Question: How to fade in and out text when it is about to move out of visual range? Maybe the question is a little bit vague, but what I mean is this:

How do I achieve that? Perhaps with jQuery or something?
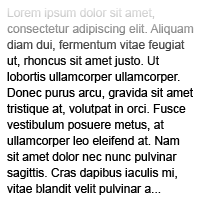
Answer: There are multiple ways of accomplishing this. The easiest is to put a gradient (white to transparent) image right at the top of the text div so that it covers anything that goes off the top.
You can also use a CSS gradient and place it at the top. Something like:
'''
background: -moz-linear-gradient(top, rgba(0,0,0,0.65) 0%, rgba(0,0,0,0) 100%); /* FF3.6+ */
background: -webkit-gradient(linear, left top, left bottom, color-stop(0%,rgba(0,0,0,0.65)), color-stop(100%,rgba(0,0,0,0))); /* Chrome,Safari4+ */
background: -webkit-linear-gradient(top, rgba(0,0,0,0.65) 0%,rgba(0,0,0,0) 100%); /* Chrome10+,Safari5.1+ */
background: -o-linear-gradient(top, rgba(0,0,0,0.65) 0%,rgba(0,0,0,0) 100%); /* Opera 11.10+ */
background: -ms-linear-gradient(top, rgba(0,0,0,0.65) 0%,rgba(0,0,0,0) 100%); /* IE10+ */
background: linear-gradient(top, rgba(0,0,0,0.65) 0%,rgba(0,0,0,0) 100%); /* W3C */
filter: progid:DXImageTransform.Microsoft.gradient( startColorstr='#a6000000', endColorstr='#<PHONE>',GradientType=0 ); /* IE6-9 */
'''
This was generated with this useful tool: <URL>
Make sure to have the element containing the gradient fixed within the page in the case of having the whole page scroll, or fixed at the top of another scrollable div in the case that you only want the text to scroll.